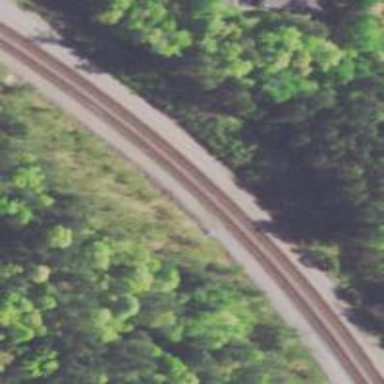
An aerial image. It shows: Railway track.